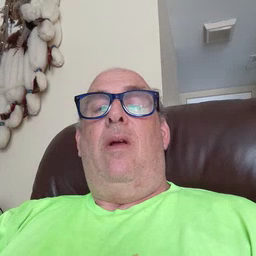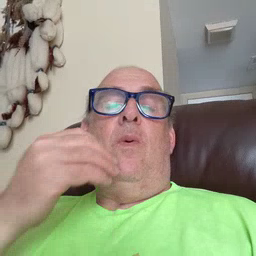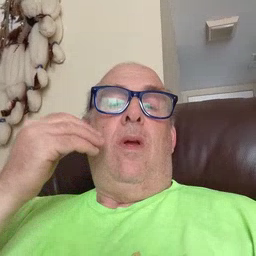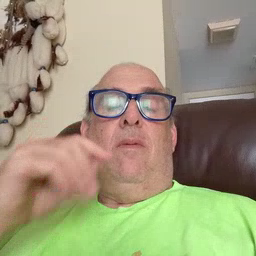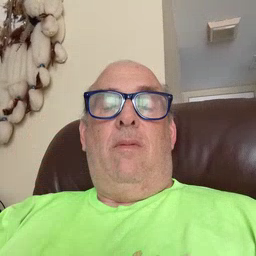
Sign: home